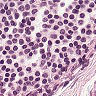
Metastatic tissue present: no